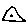
Label: triangle